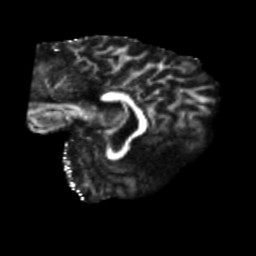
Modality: FA
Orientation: sagittal
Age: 42
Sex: female
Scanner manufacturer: siemens
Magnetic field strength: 3 T
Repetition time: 5.47 s
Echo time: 0.0854 s